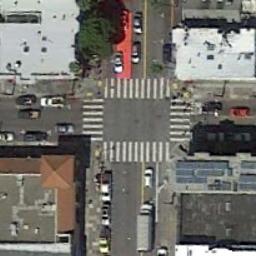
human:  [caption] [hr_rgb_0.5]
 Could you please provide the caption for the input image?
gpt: There are many buildings of different shapes and sizes beside the intersection .

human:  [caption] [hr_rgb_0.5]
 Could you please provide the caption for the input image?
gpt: There are many moving and waiting vehicles on the road at the intersection, Many buildings and some trees around the intersection .

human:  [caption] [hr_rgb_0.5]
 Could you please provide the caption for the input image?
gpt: There are cars in every direction at the intersection .

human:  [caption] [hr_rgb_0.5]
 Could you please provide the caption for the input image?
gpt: Thera are some cars at the intersection beside a brown building .

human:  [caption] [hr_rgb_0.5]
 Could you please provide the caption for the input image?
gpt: An intersection with normal traffic is between some buildings .